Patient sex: M
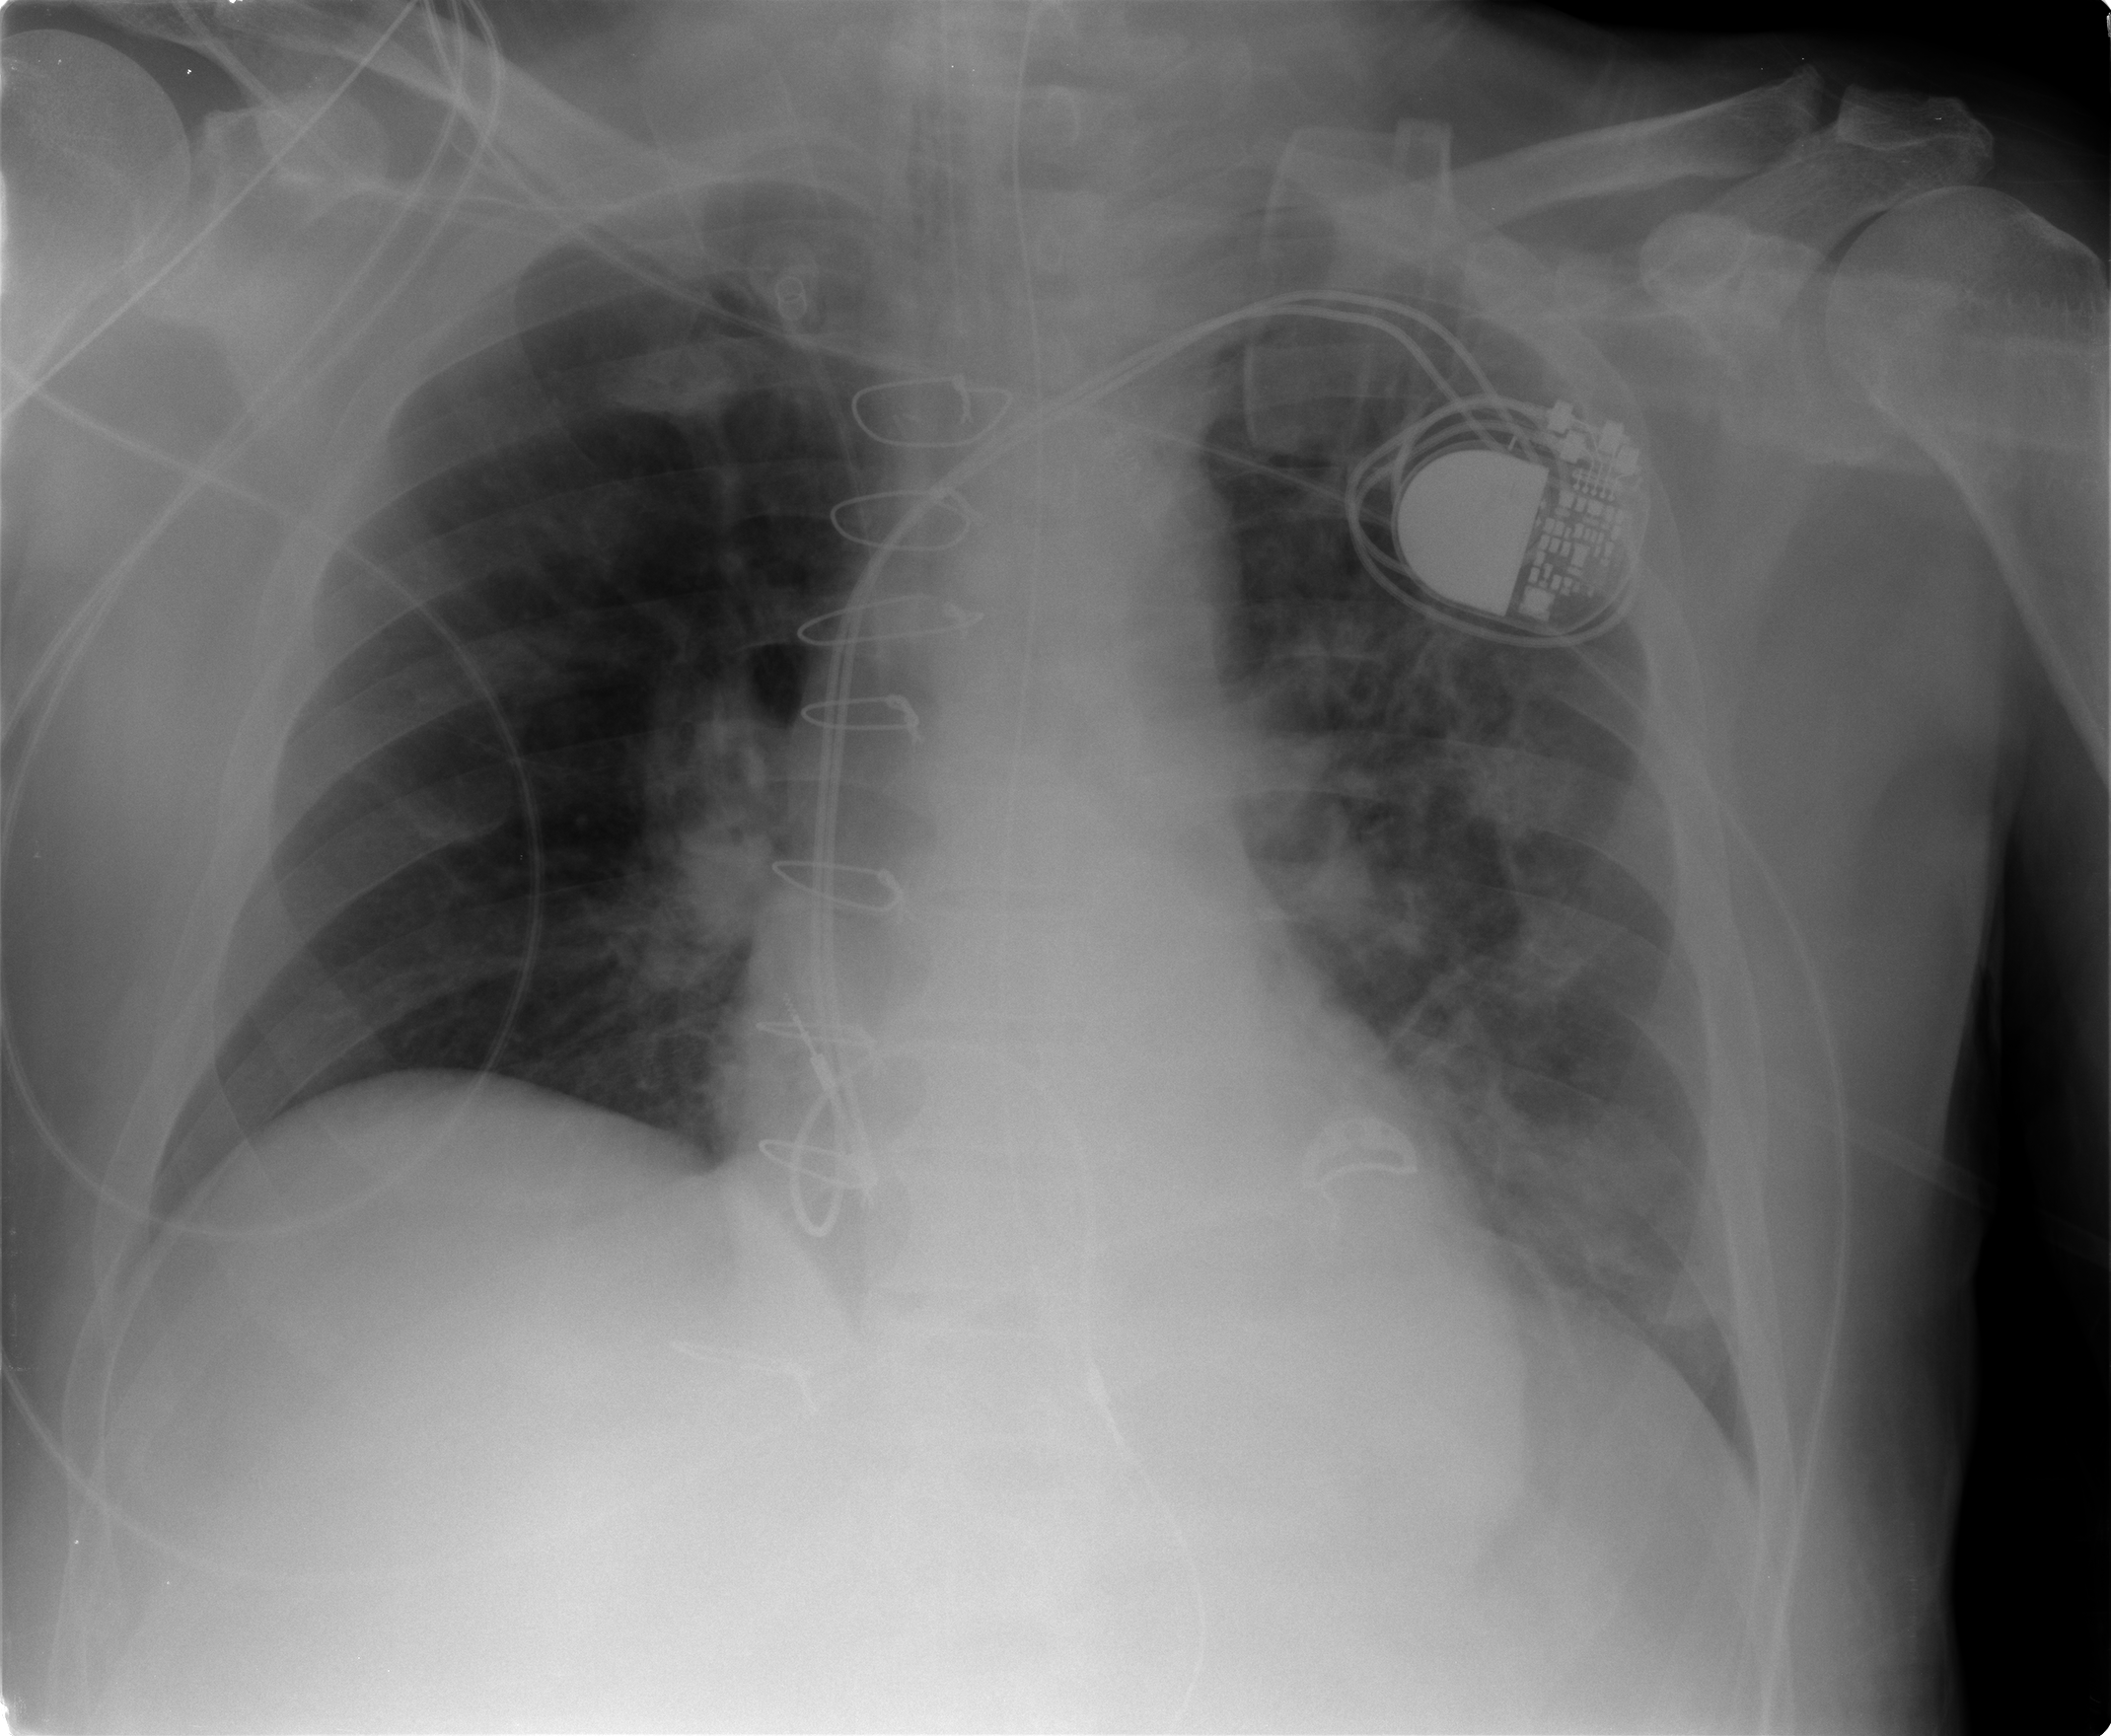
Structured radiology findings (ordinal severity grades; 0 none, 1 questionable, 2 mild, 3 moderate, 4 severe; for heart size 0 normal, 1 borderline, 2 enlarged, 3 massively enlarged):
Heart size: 2
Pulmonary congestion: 1
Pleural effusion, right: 0
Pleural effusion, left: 1
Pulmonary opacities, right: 1
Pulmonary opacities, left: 2
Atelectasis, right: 1
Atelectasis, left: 2